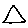
Label: triangle